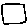
Label: square